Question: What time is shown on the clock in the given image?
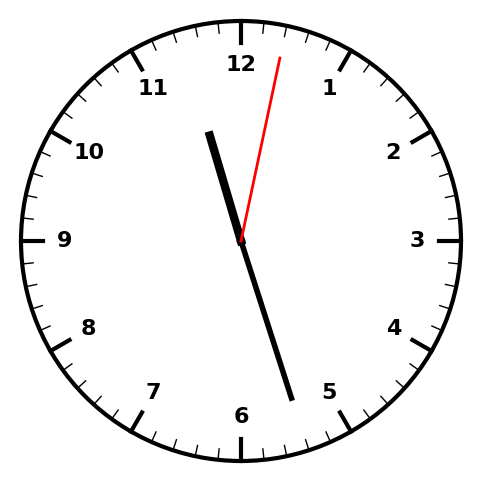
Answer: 11:27:02